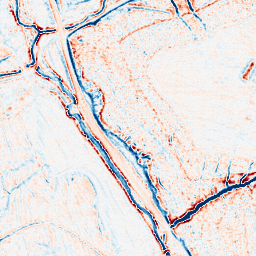
Category: edge_preserving
Decomposition family: bilateral
Decomposition parameters: d: 9
sigma_color: 100
sigma_space: 50
Upsampling method: sinc_blackman
Upsampling parameters: scale: 8
kernel_size: 16
Upsampling scale: 8